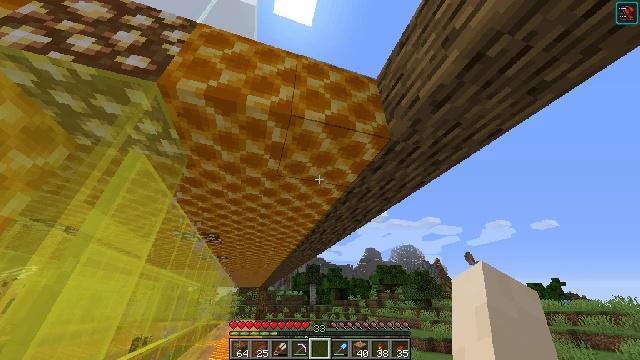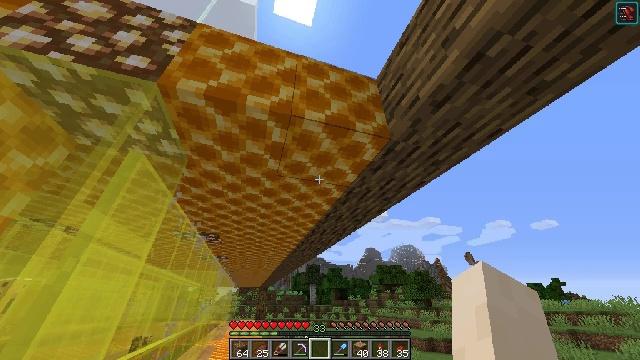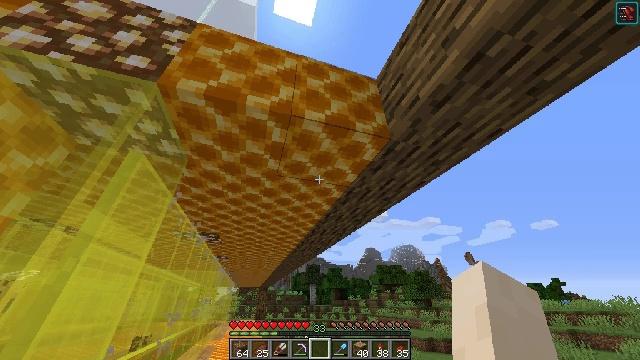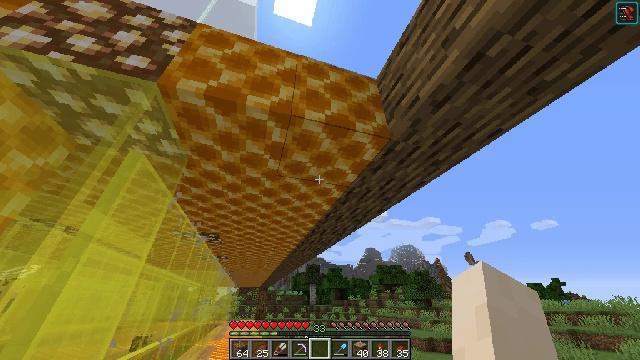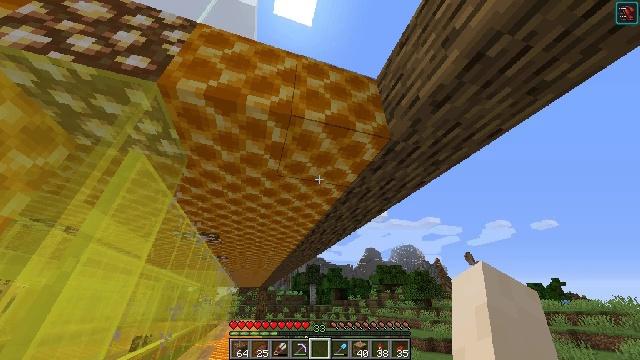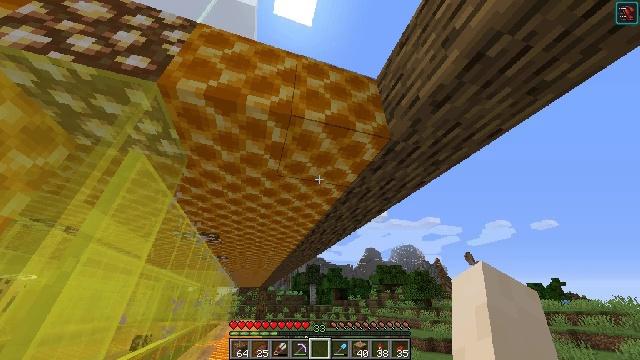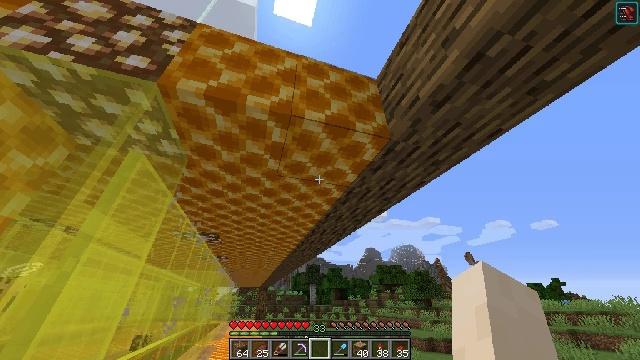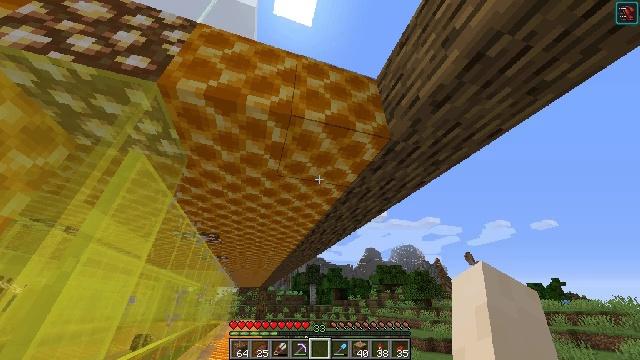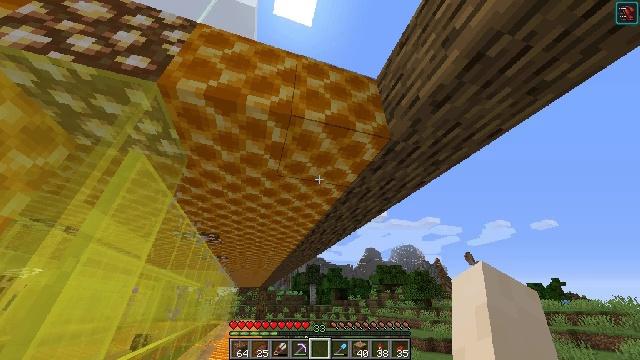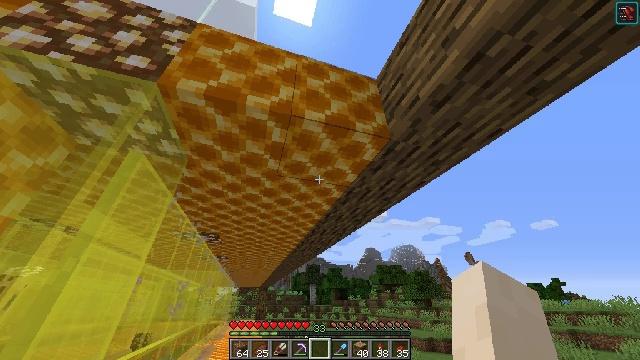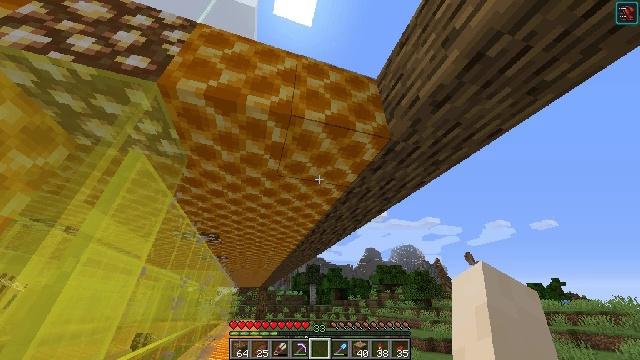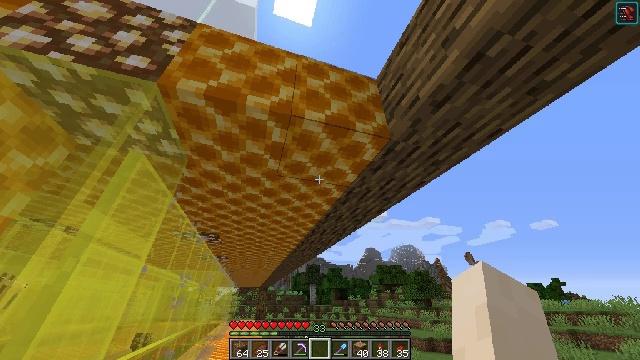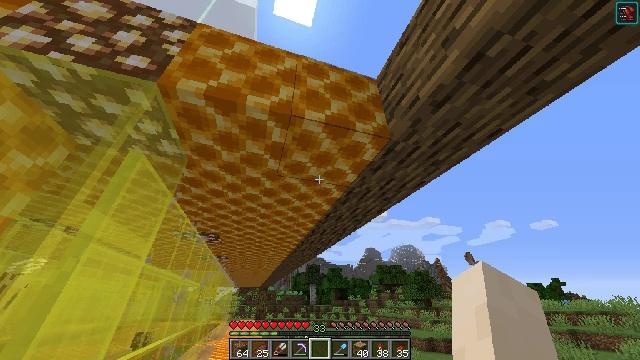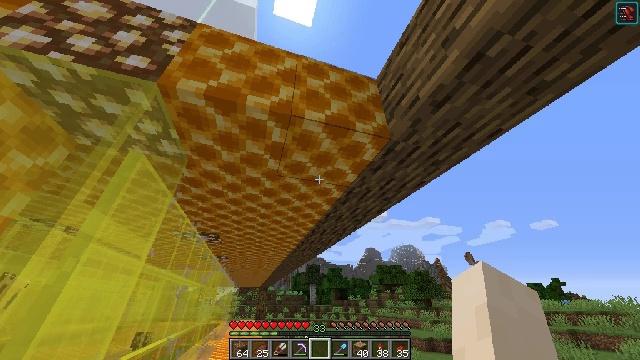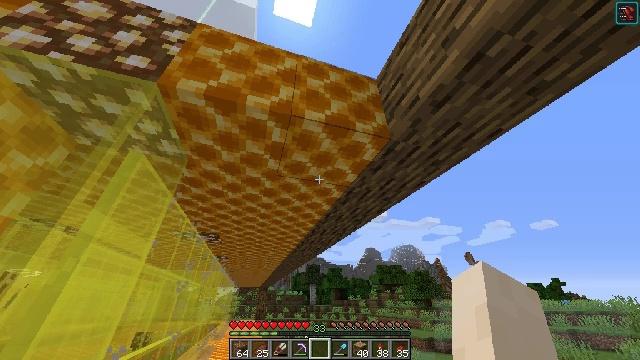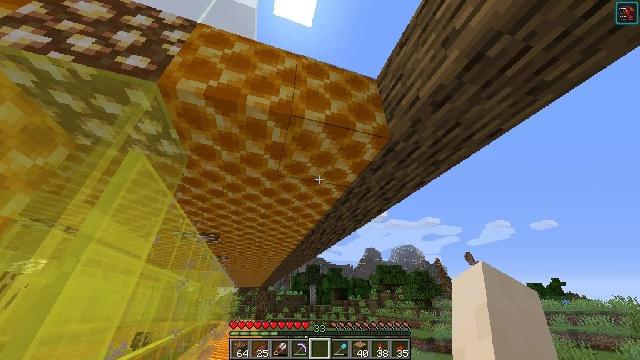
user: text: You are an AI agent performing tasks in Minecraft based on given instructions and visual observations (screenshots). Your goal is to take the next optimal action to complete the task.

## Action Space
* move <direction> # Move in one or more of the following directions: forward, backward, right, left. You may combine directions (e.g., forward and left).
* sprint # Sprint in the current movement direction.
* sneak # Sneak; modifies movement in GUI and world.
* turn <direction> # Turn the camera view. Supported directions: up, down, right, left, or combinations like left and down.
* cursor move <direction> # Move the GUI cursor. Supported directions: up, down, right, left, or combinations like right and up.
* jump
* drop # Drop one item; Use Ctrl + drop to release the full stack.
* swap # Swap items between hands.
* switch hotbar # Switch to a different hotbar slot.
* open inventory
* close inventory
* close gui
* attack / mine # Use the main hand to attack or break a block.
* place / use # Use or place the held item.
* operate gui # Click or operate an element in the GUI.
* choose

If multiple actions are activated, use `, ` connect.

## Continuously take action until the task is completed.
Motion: motion action
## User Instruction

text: Make a honeycomb block with honeycombs on the crafting table.
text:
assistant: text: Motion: no_op
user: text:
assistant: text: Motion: no_op
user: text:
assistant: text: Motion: no_op
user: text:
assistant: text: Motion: no_op
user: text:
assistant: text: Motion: no_op
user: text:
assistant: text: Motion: no_op
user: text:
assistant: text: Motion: no_op
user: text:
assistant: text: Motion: no_op
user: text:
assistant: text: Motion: no_op
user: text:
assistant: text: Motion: no_op
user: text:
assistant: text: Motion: no_op
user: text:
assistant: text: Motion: no_op
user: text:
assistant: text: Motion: no_op
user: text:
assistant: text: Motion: no_op
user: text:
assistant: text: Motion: no_op
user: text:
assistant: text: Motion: no_op
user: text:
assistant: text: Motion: no_op
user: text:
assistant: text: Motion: no_op
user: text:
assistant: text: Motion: no_op
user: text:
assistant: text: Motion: no_op
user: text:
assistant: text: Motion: no_op
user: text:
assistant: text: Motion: no_op
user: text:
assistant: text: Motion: no_op
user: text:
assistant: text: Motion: no_op
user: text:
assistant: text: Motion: no_op
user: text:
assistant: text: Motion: no_op
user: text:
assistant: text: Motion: no_op
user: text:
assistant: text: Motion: no_op
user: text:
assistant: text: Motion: no_op
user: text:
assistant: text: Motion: no_op